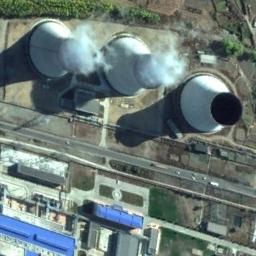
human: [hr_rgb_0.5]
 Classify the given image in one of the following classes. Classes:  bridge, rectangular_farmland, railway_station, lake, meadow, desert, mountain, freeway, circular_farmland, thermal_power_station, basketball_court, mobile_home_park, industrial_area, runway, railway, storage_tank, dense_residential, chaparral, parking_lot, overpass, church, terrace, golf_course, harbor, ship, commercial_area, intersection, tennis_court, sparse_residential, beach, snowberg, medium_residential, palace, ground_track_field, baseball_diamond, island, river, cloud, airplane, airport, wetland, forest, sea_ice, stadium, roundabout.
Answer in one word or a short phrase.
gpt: thermal_power_station